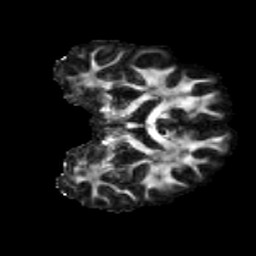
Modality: FA
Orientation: coronal
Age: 23
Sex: male
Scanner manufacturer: siemens
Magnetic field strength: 3 T
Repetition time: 3.5 s
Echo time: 0.086 s